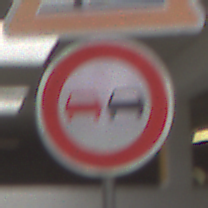
Verkehrszeichen: Ueberholverbot
Zusatzzeichen oben: SplittSchotter
Umgebung: Roofed, Urban
Tageszeit: Midday
Wetter: Overcast
Licht: Artificial
Jahreszeit: NotSpecified
Kontrast: MediumContrast